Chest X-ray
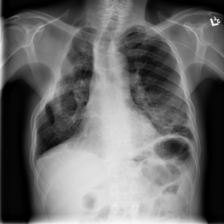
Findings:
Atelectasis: negative
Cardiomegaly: negative
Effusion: negative
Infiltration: positive
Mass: negative
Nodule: negative
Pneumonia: negative
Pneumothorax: negative
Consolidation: negative
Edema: negative
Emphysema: negative
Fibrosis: negative
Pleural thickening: negative
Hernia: negative